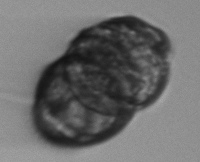
Label: Margalefidinium